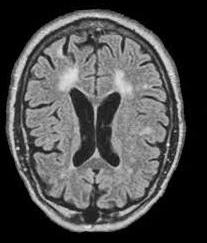
Label: notumor